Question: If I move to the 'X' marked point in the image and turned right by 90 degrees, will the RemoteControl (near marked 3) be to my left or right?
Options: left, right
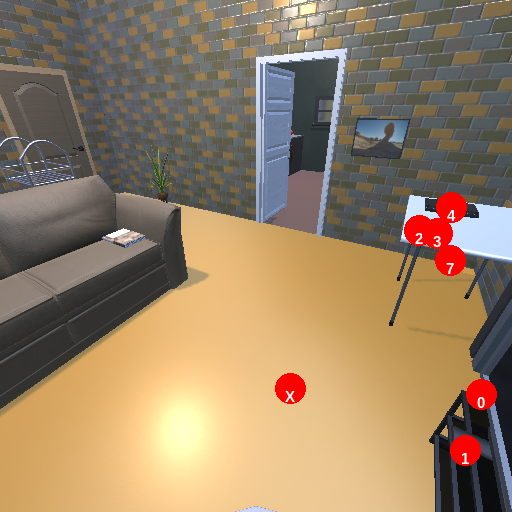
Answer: left